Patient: sex M, age 48
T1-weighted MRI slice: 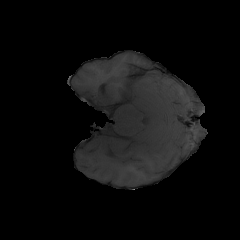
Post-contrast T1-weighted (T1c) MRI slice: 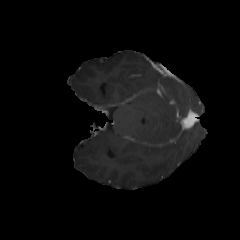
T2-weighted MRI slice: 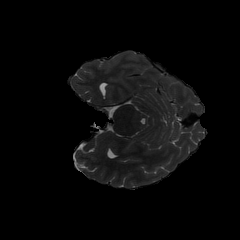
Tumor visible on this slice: no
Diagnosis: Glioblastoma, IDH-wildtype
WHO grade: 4